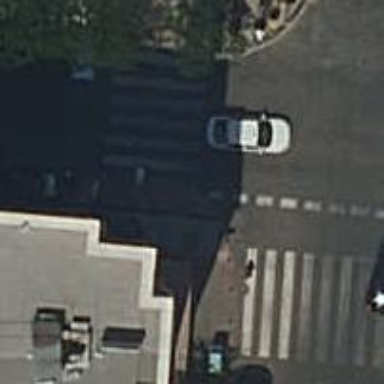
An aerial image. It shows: Uncontrolled crossing on the road.